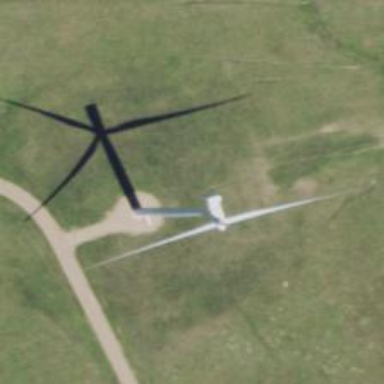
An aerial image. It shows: Wind turbine generator that utilizes wind as its source for generating electricity. It is of the horizontal axis type.